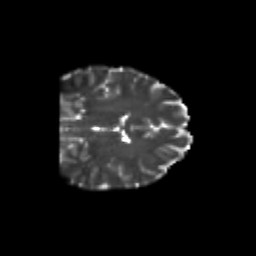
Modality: T2w
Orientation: coronal
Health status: healthy
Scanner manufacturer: philips
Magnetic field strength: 3 T
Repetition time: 6.964 s
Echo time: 0.092 s